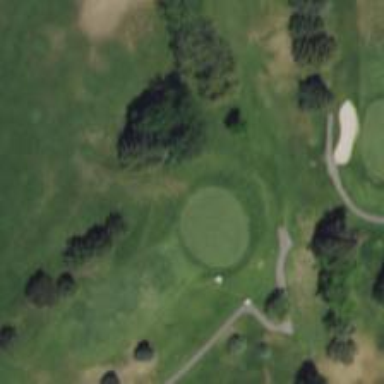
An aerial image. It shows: Golf hole.